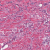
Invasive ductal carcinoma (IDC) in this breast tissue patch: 1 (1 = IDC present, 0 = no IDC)